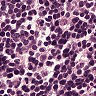
Metastatic tissue present: no